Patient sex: M
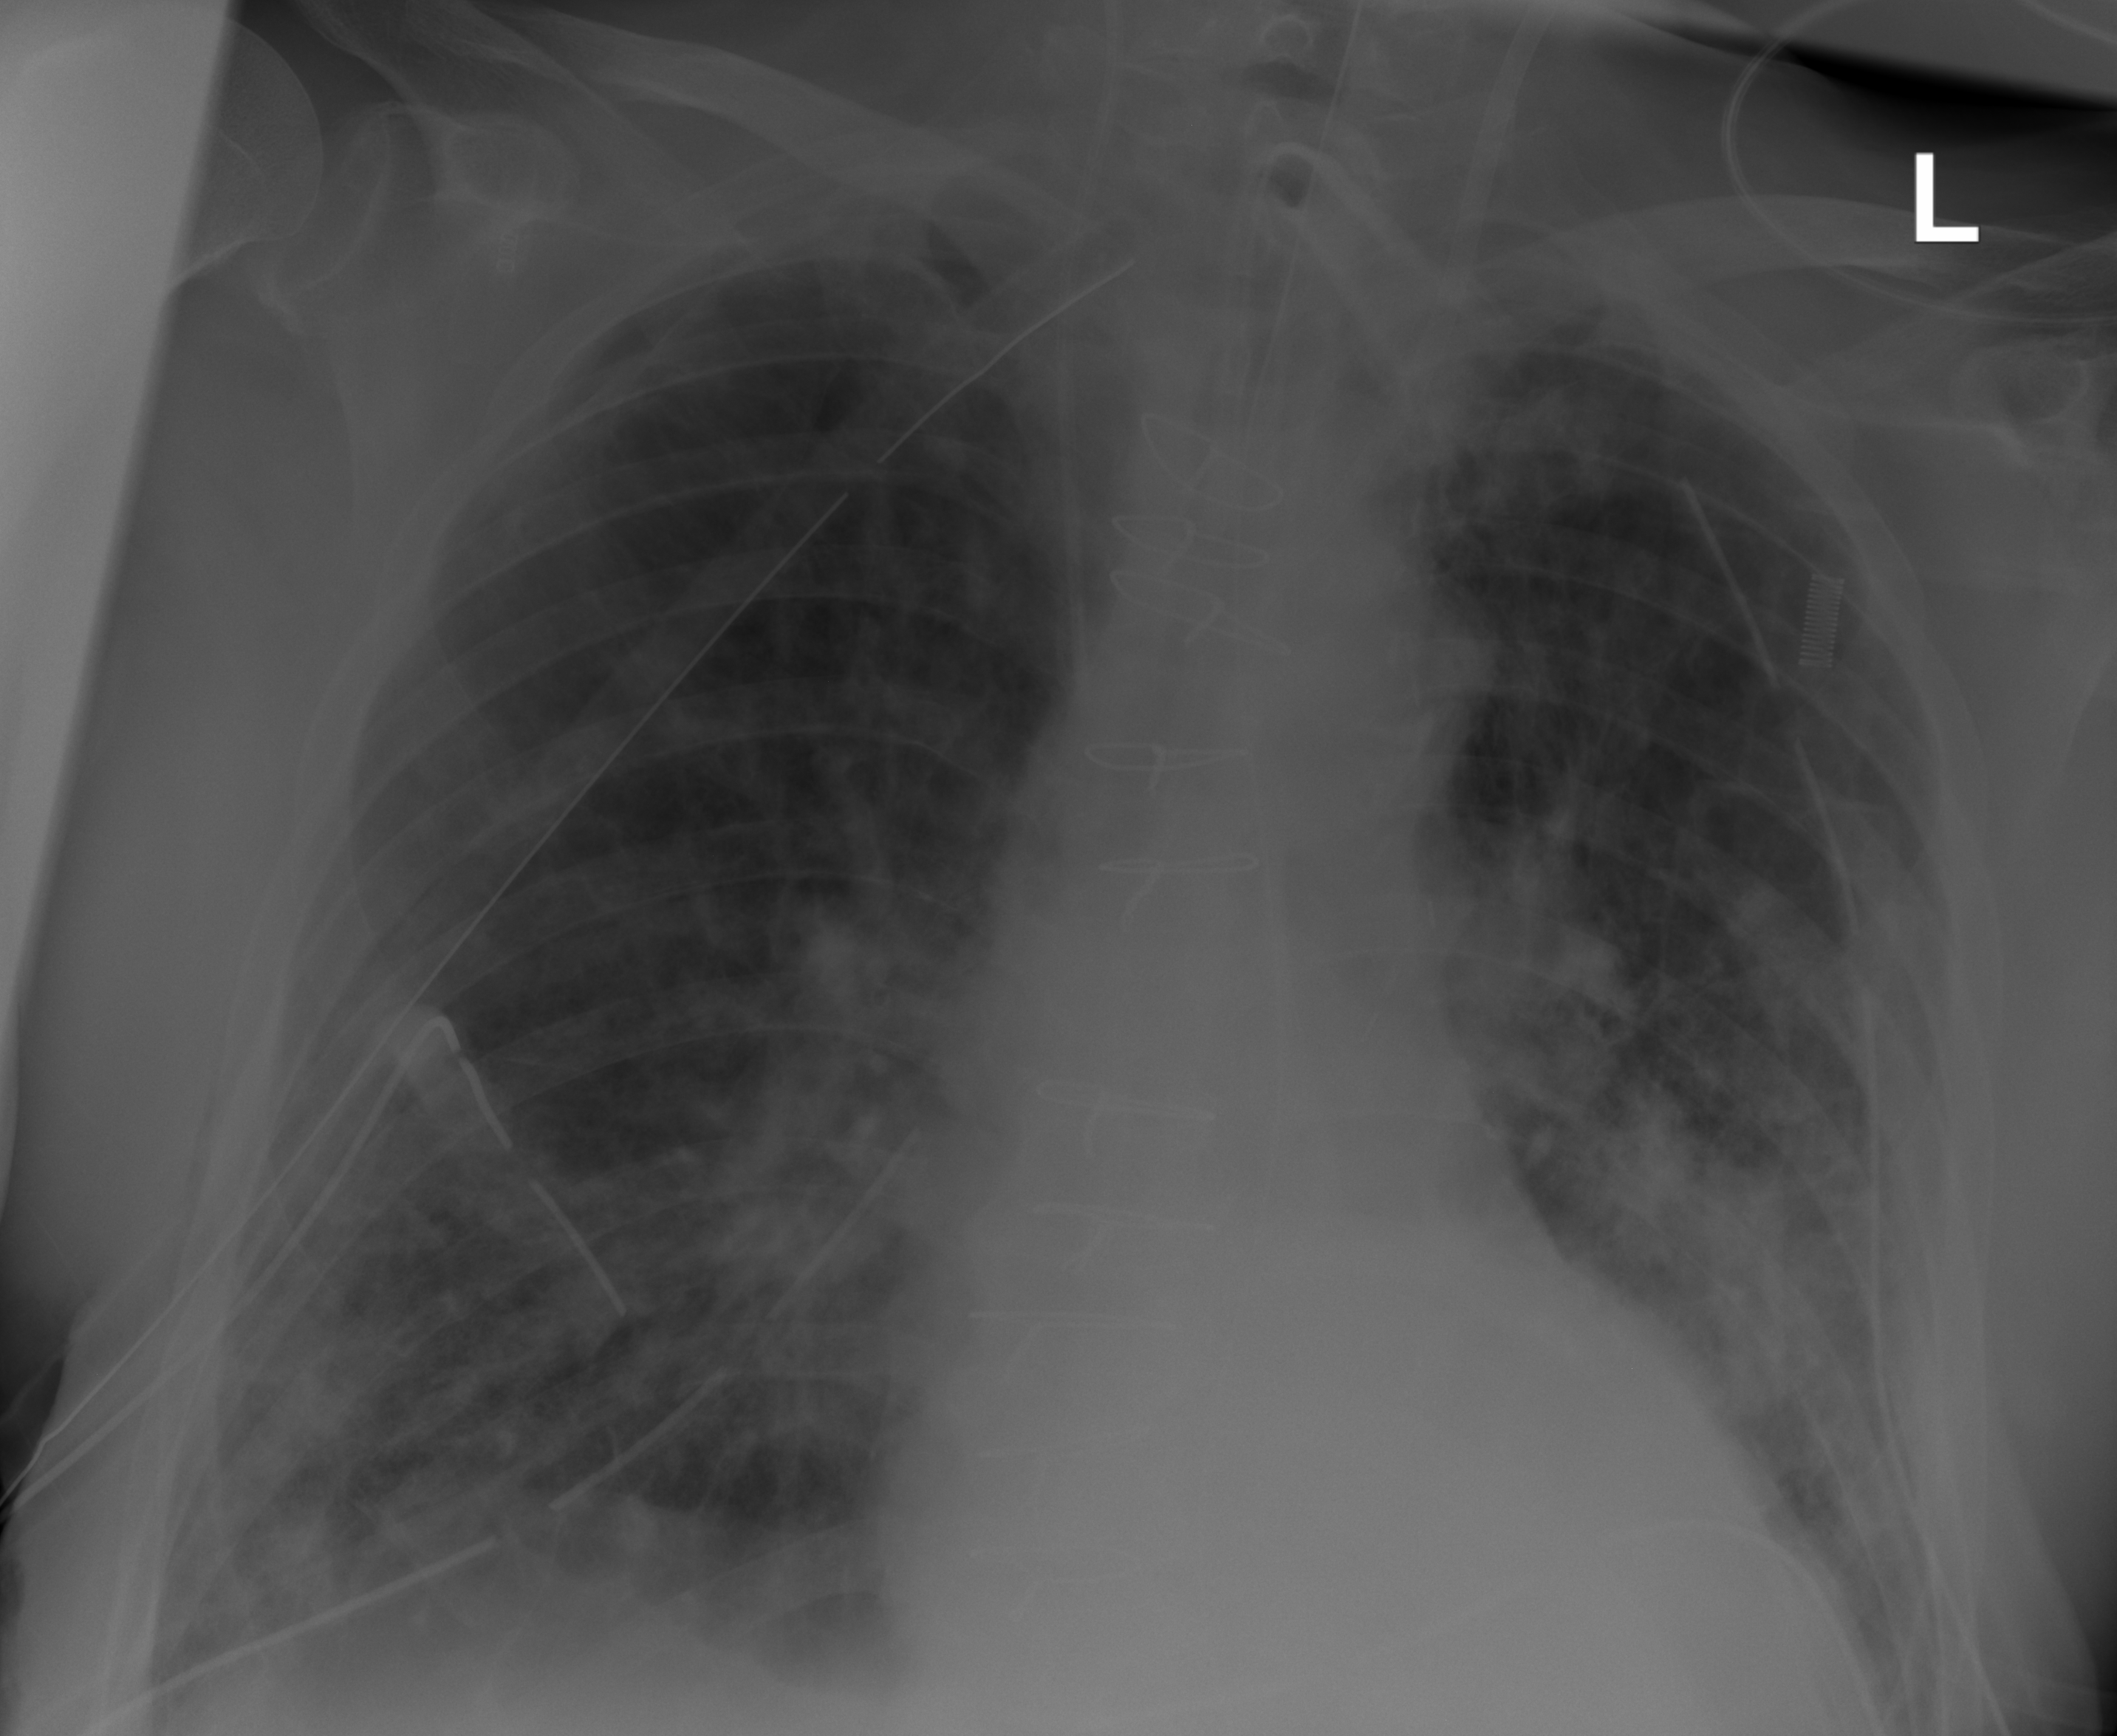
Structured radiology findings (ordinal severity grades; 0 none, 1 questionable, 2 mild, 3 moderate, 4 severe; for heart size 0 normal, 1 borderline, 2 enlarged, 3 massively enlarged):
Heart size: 2
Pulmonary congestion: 2
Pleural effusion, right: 2
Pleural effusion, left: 2
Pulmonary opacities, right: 3
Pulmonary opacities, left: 3
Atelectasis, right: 2
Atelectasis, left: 2